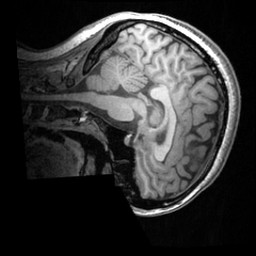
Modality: T1w
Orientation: sagittal
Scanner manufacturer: ge
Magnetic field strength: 3 T
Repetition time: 0.008368 s
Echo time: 0.00326 s